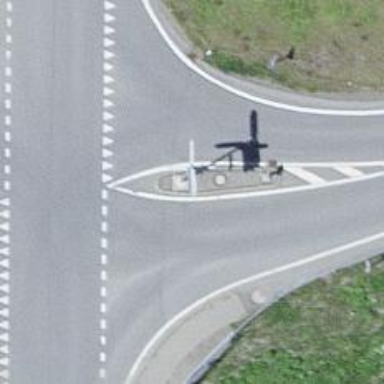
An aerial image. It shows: Tertiary motorroad with traffic calming island.